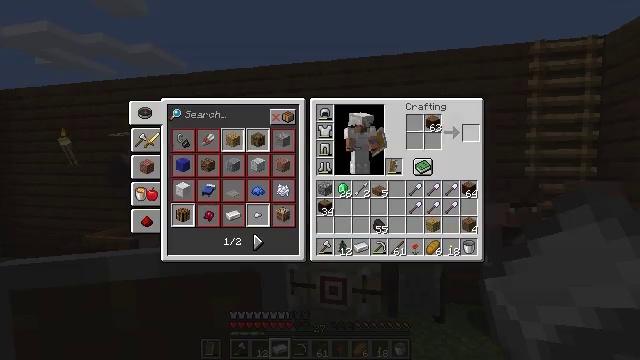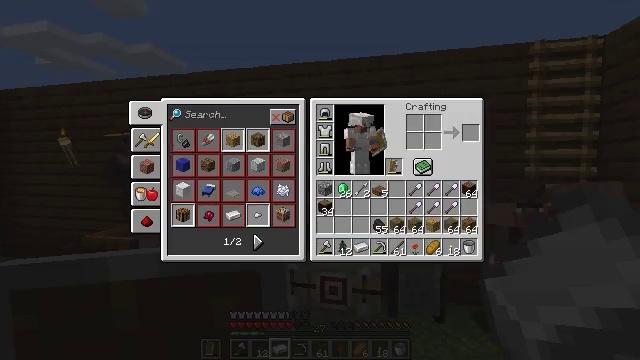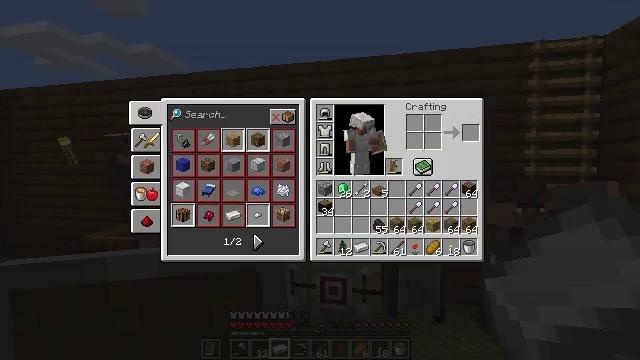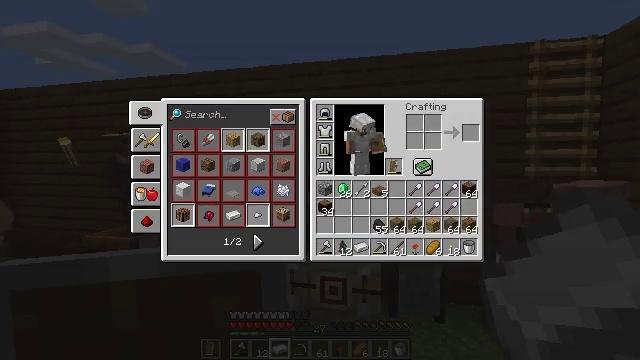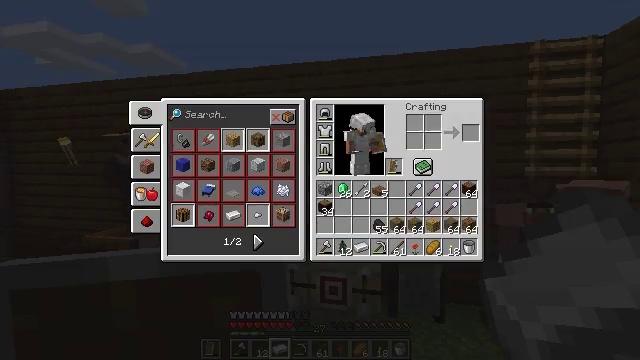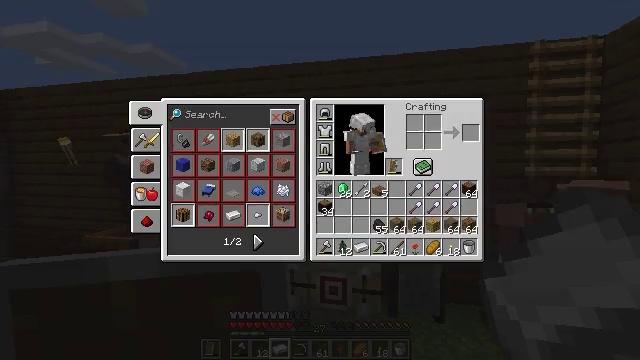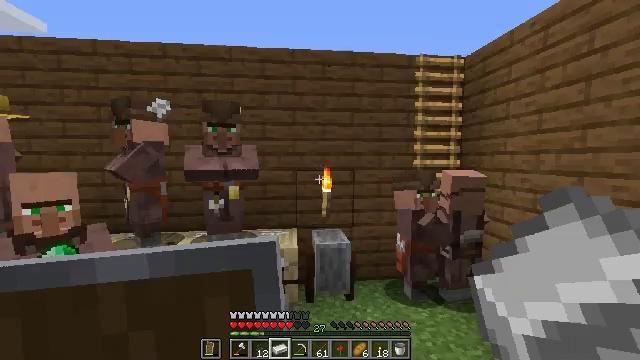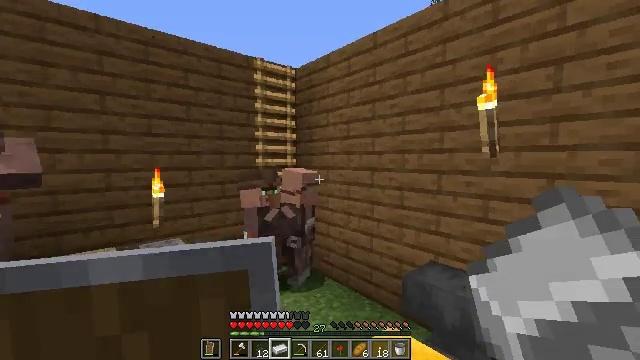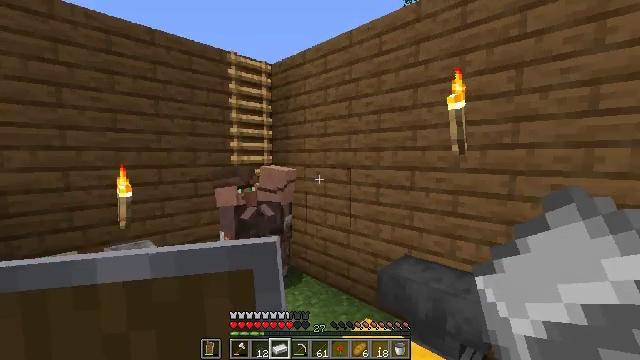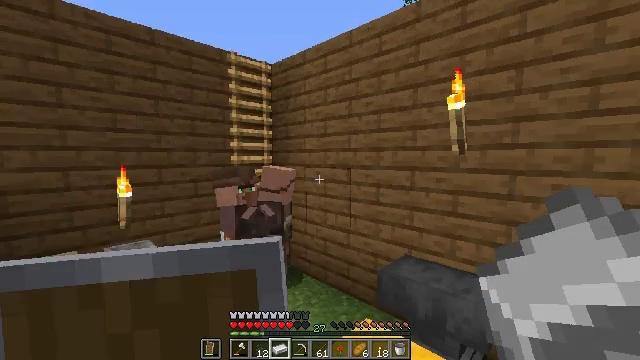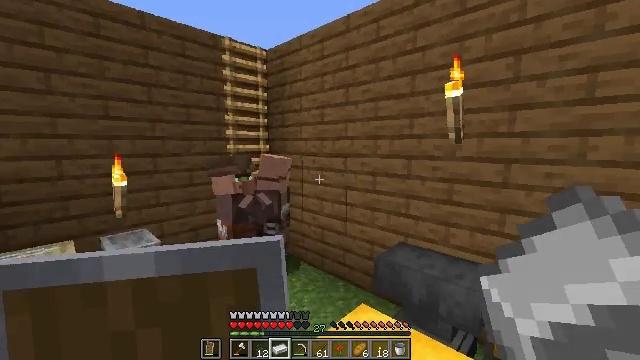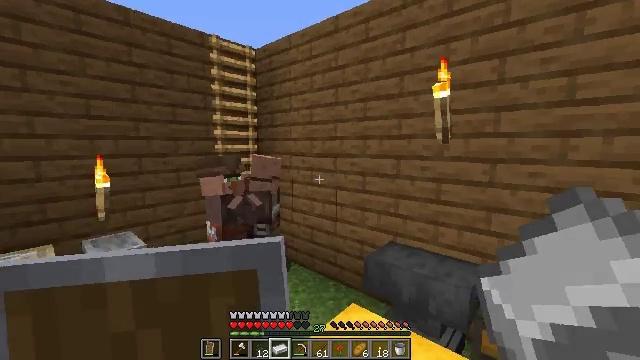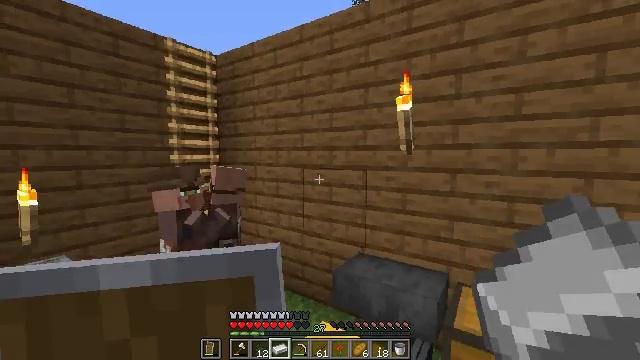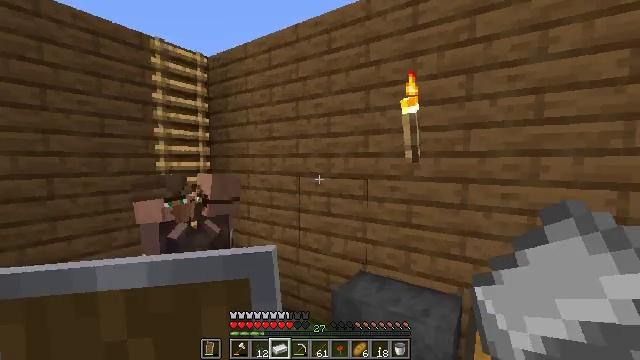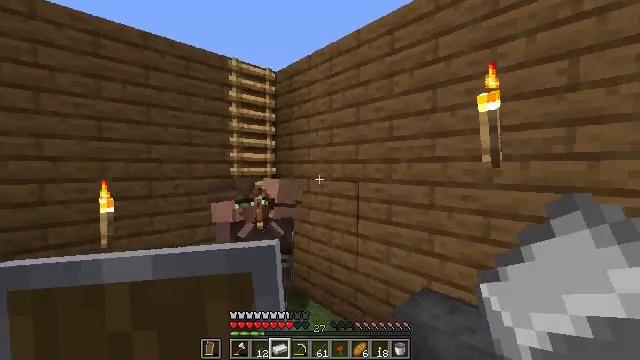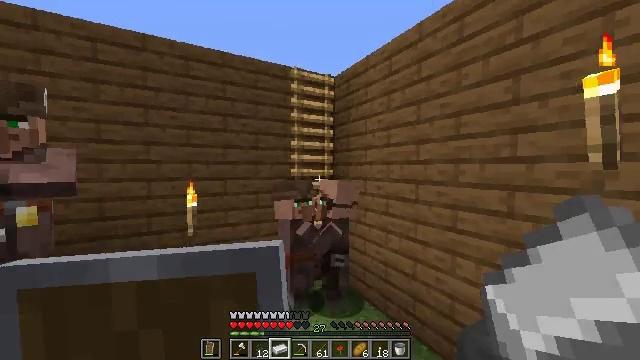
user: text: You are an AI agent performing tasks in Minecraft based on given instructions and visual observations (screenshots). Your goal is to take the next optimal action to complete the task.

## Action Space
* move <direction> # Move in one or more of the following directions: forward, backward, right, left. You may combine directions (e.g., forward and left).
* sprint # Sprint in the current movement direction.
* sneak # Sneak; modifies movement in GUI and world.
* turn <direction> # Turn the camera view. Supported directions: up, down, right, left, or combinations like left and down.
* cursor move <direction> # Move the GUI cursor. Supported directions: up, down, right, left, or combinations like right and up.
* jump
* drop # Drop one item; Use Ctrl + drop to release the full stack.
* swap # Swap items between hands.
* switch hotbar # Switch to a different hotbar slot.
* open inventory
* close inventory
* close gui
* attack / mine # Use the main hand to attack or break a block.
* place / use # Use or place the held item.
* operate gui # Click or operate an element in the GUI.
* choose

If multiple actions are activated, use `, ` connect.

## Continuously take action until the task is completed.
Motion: motion action
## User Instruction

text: Drop an iron shovel.
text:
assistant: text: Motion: sneak, cursor move down, open gui
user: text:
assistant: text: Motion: cursor move left and down
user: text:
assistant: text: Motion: no_op
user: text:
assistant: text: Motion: no_op
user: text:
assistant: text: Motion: cursor move left
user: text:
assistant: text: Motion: cursor move right and down
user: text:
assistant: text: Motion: turn right, close gui
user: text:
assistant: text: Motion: turn right
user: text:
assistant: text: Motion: no_op
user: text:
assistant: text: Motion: turn down
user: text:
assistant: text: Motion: move forward, turn right
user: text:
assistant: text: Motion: move forward, turn right and up
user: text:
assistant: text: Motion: move forward, sprint, turn up
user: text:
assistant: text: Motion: move forward, sprint, turn left and up
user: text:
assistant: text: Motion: move forward, sprint, turn left
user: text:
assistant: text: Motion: move forward, sprint
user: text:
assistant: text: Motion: move forward, sprint, turn right
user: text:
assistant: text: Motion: move forward, sprint, turn right and up
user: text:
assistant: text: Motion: move forward, sprint
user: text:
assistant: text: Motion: move forward, sprint
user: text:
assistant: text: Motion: move forward, sprint, turn left and up
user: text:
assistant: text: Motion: move forward, sprint
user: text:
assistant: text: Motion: move forward, sprint, turn left, jump
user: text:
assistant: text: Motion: move forward, sprint, turn left and up, jump
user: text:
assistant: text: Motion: move forward, sprint, turn left, jump
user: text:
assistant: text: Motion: move forward, sprint, turn up, jump
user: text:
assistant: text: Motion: move forward, sprint, jump
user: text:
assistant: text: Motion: move forward, sprint, jump
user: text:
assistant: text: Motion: move forward, sprint, jump
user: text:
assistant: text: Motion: move forward, sprint, jump